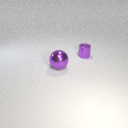
large purple metal sphere to the left of small purple metal cylinder